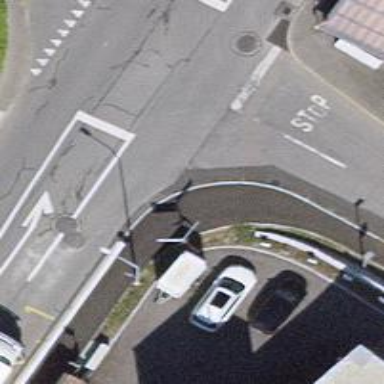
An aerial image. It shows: Bus stop with shelter.